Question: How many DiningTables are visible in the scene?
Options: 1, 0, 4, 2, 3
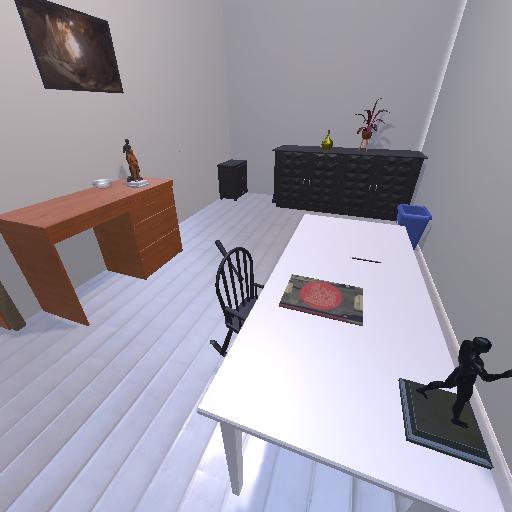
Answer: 1